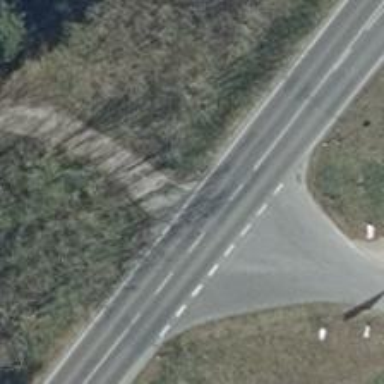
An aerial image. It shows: Secondary road with asphalt surface.